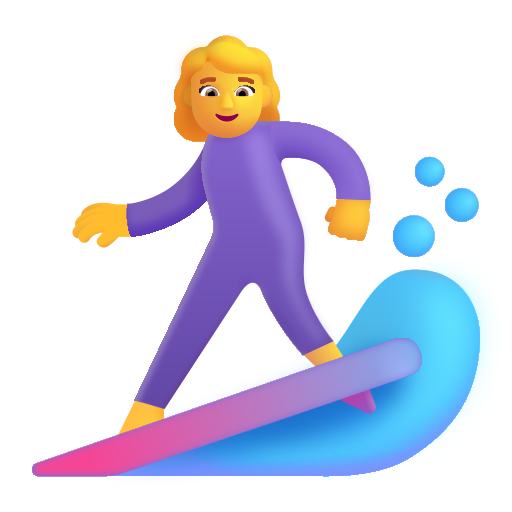
woman surfing color default